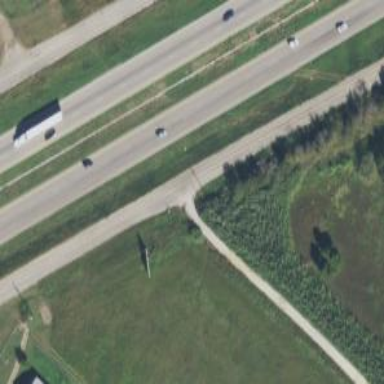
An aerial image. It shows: Asphalt road with frontage access. The road is classified as tertiary.